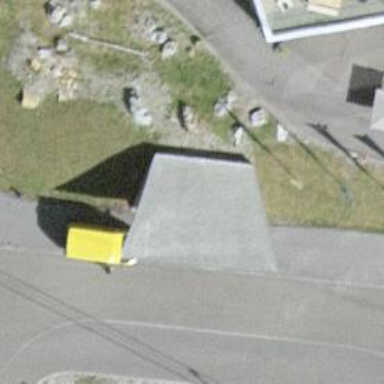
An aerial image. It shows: Bus stop with sheltered platform for public transport.